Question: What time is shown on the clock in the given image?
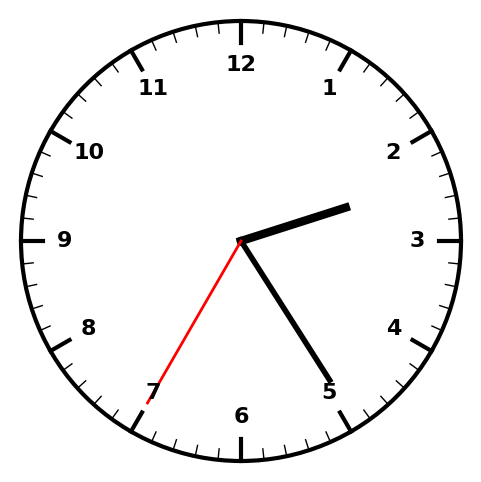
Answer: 02:24:35